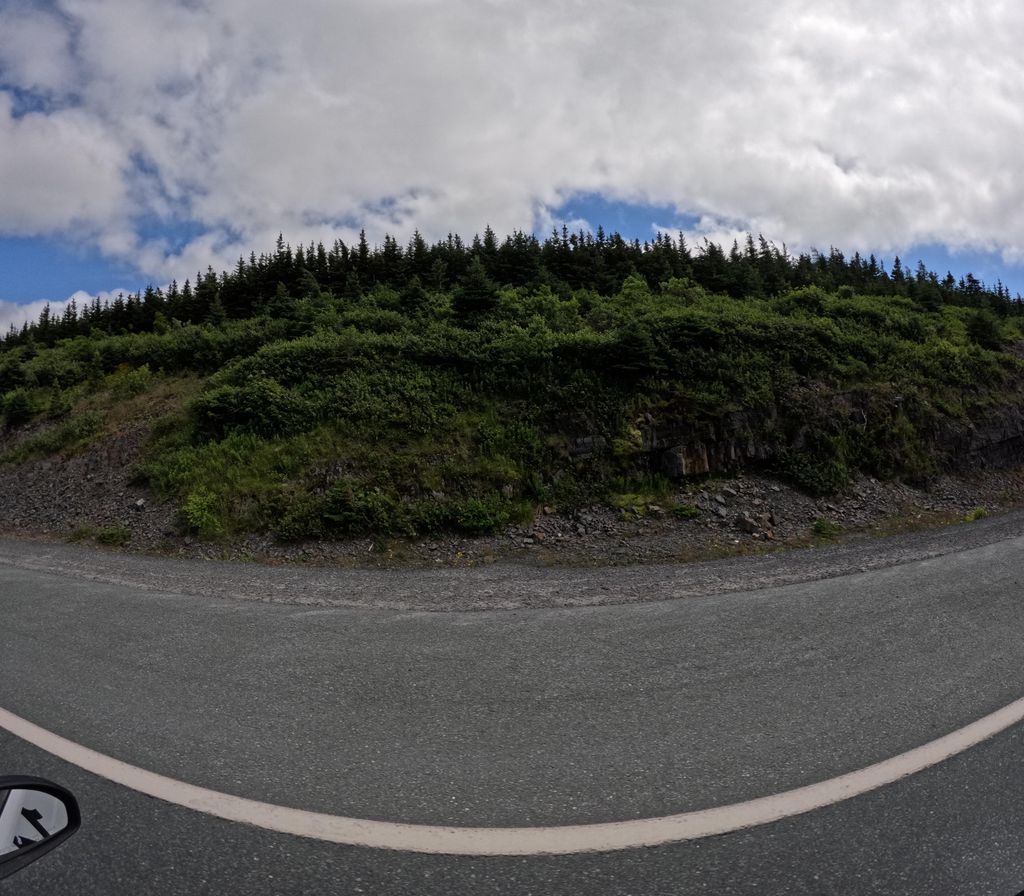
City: st_johns